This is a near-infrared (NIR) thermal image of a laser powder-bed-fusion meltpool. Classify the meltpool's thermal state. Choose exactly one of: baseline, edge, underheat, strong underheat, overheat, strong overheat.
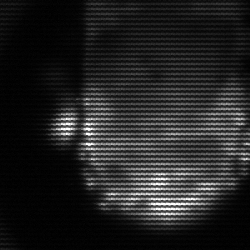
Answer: baseline